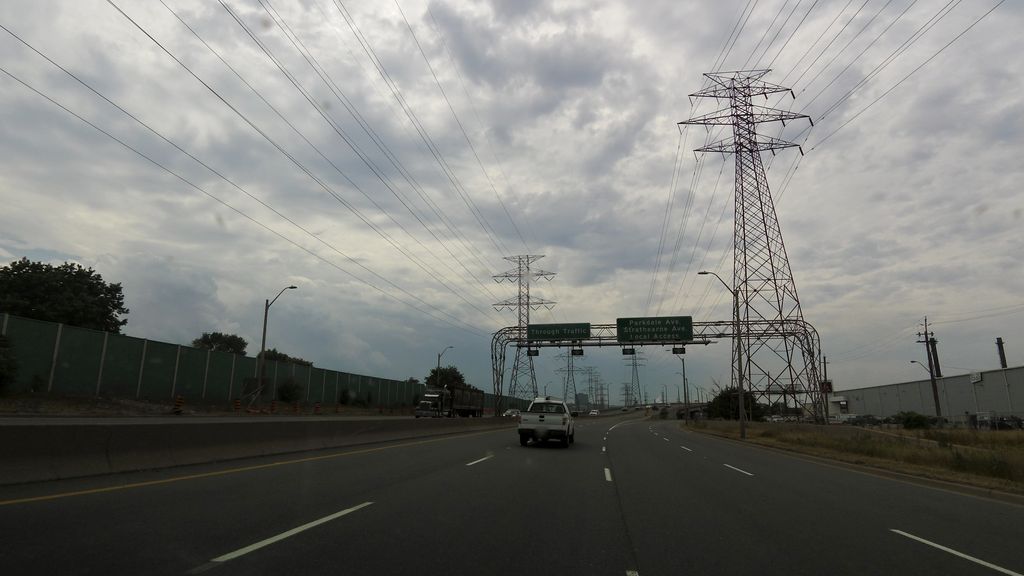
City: hamilton